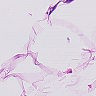
Metastatic tissue present: no